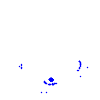
Particle: electron